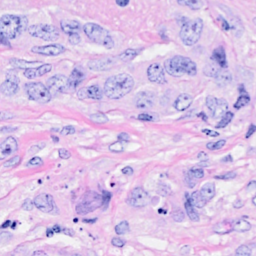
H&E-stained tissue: Breast